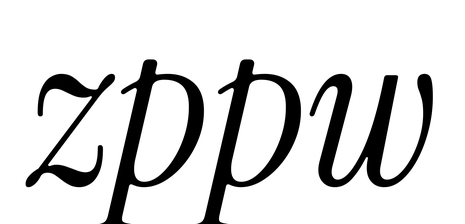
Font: InstrumentSerif-Italic